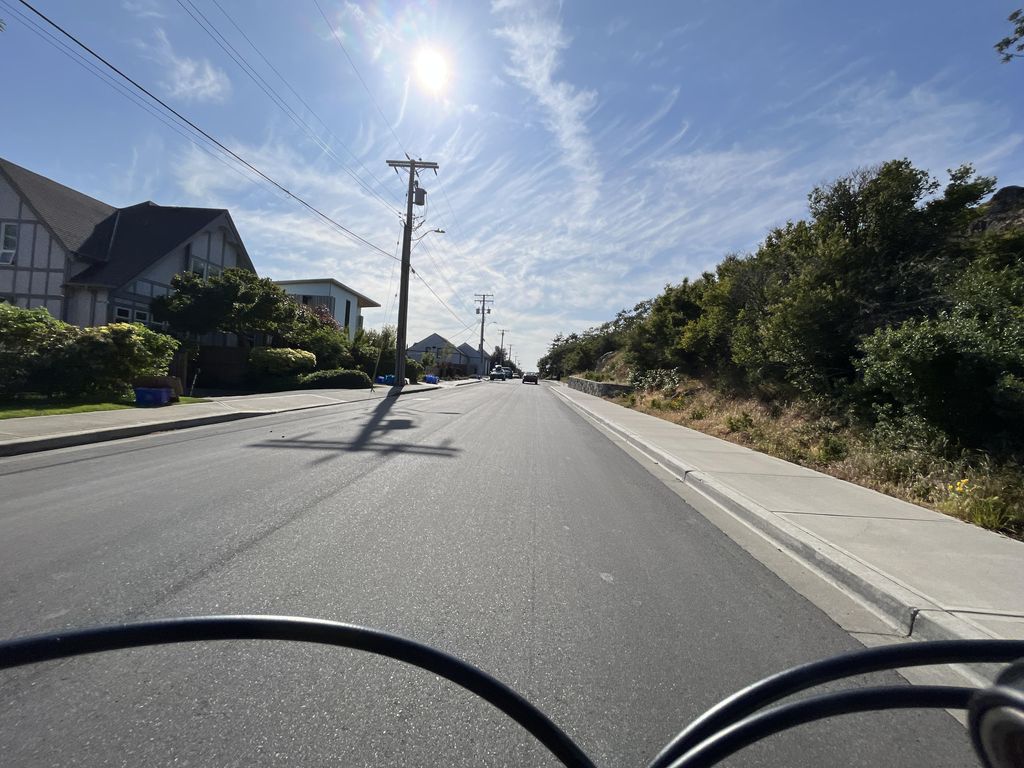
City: victoria